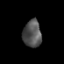
Tissue: prostate
Cell type: Epithelial cells
Senescence score: 0.2479
Nuclear area (px): 486
Mean DAPI intensity: 82.726